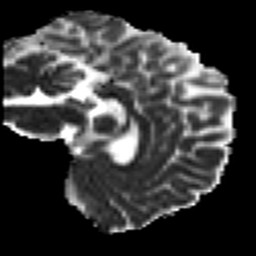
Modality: MD
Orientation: sagittal
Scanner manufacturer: siemens
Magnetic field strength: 3 T
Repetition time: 7.8 s
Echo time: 0.09 s